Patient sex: M
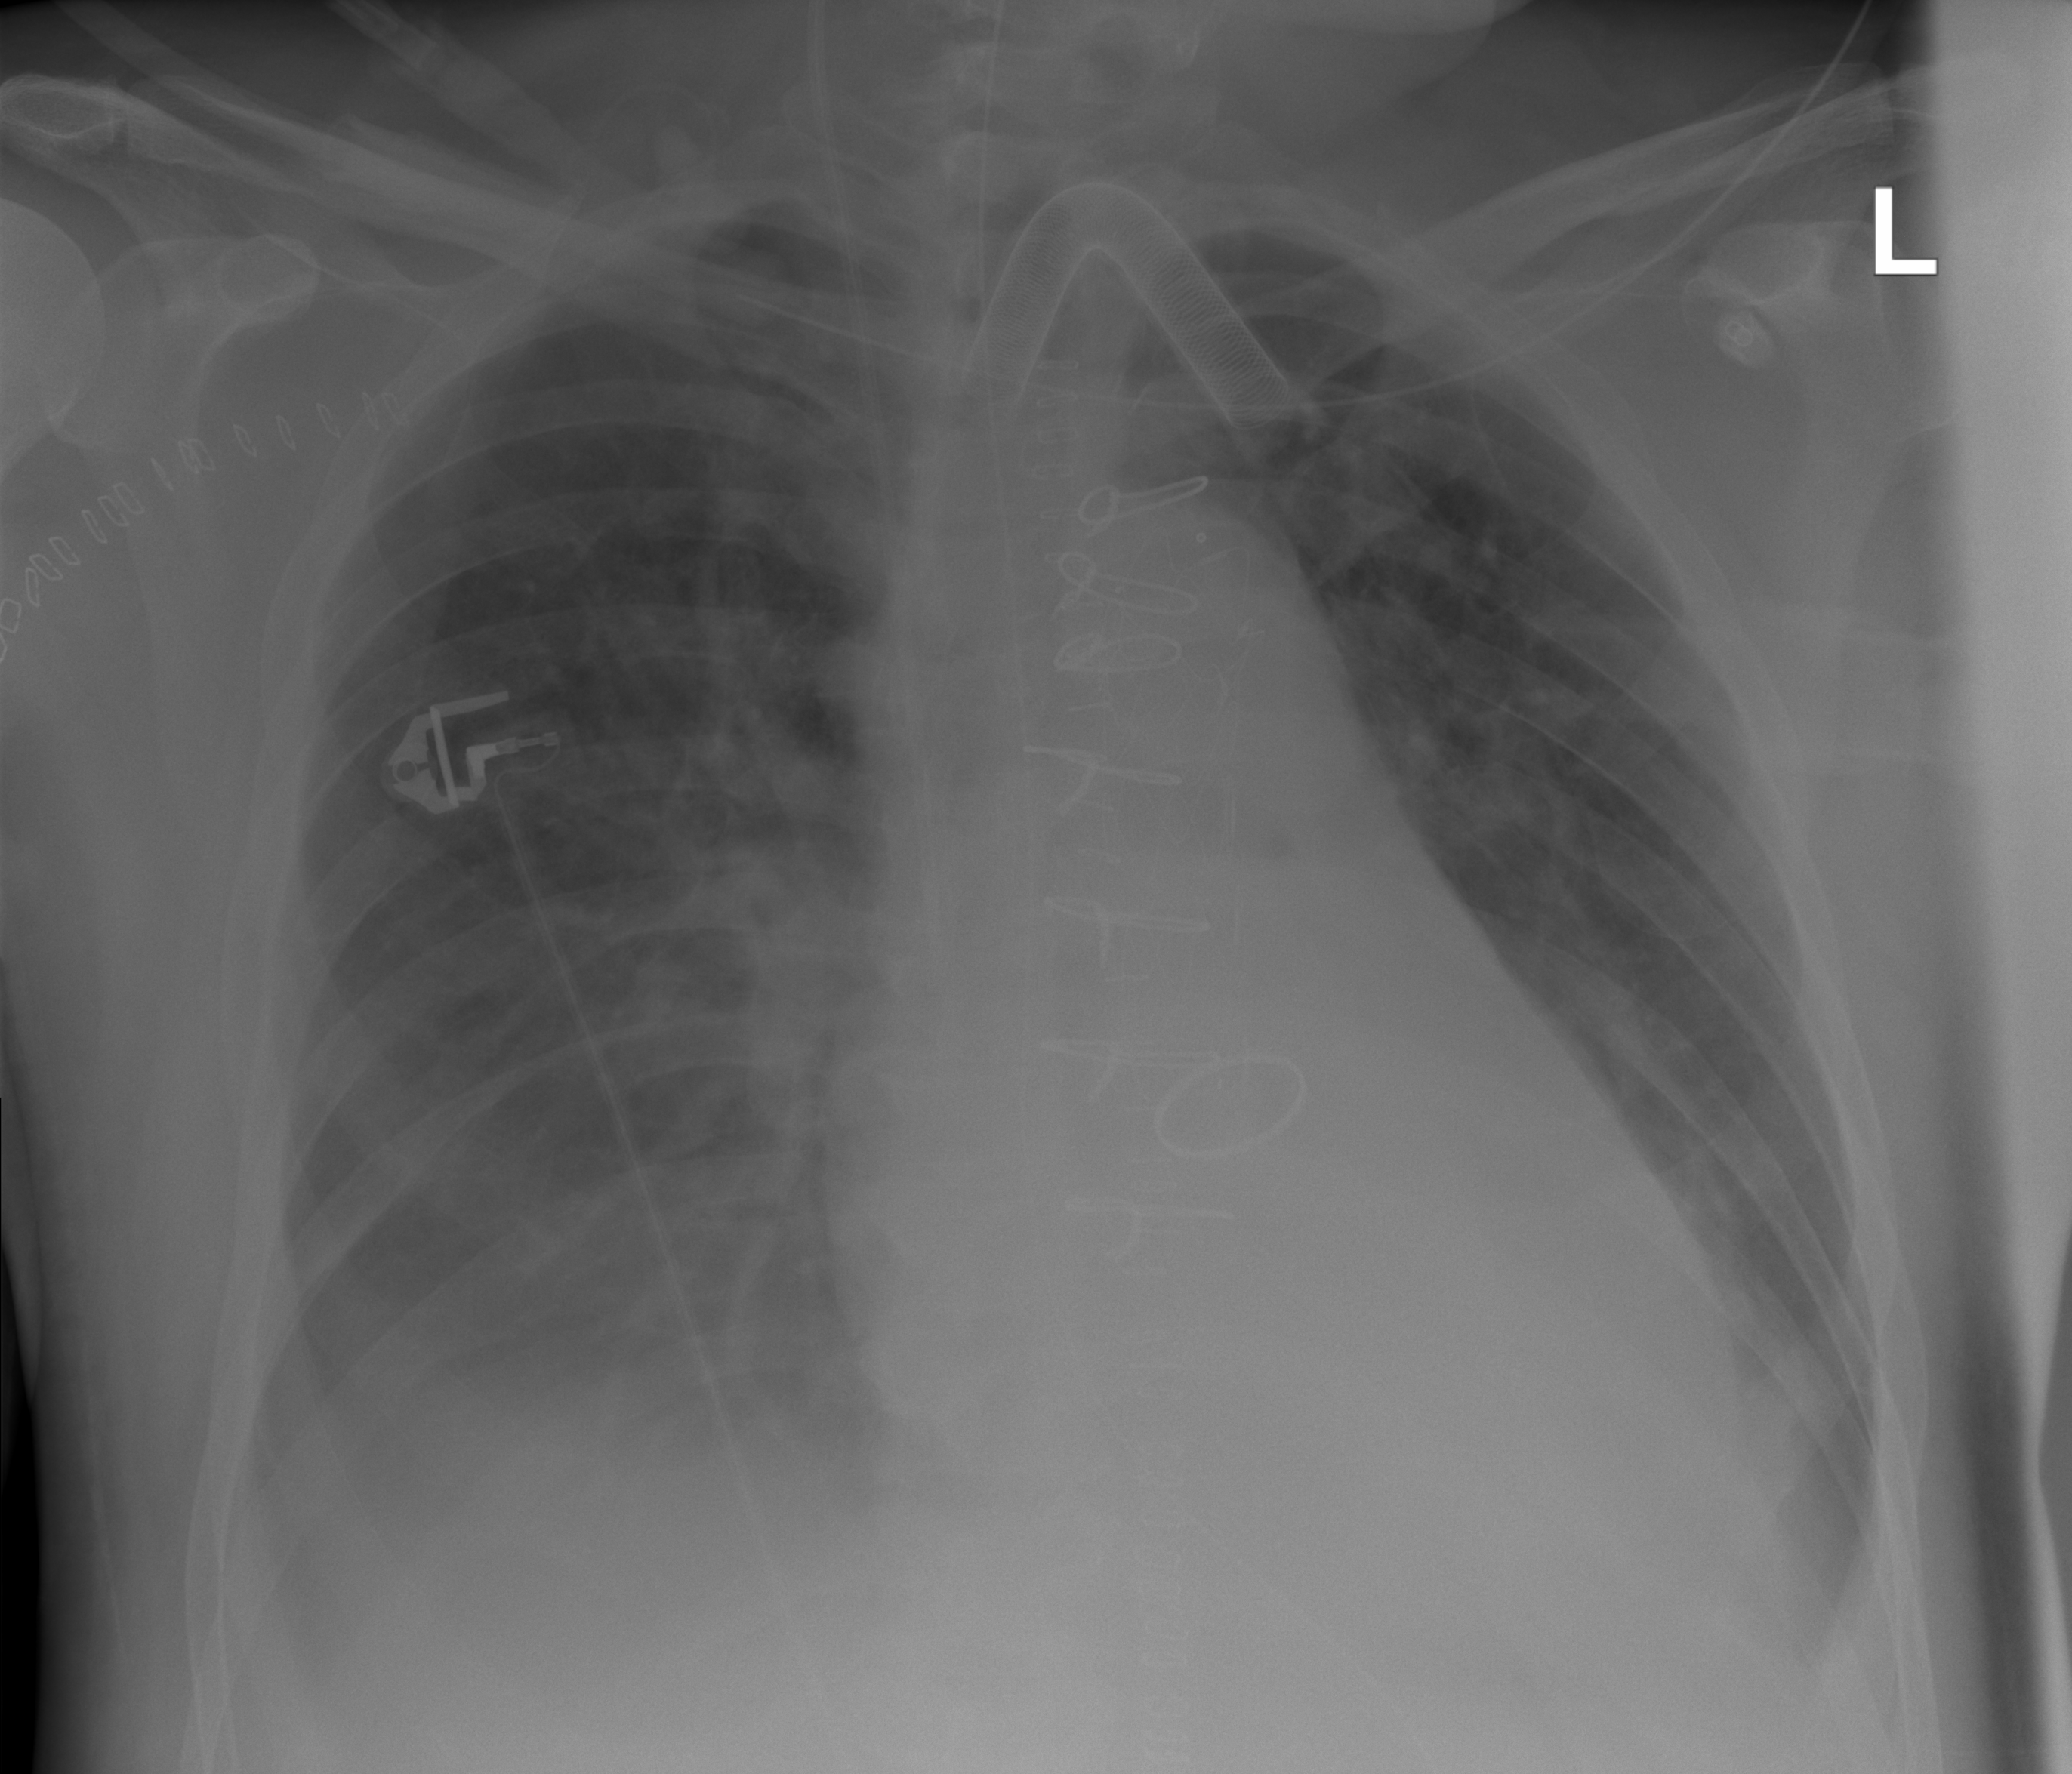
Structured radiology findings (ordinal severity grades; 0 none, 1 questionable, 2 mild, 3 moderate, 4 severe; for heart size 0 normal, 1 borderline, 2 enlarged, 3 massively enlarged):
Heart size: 2
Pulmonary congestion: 2
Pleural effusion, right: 3
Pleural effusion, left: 2
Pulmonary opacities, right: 3
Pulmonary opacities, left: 2
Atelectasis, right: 3
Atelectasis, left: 2